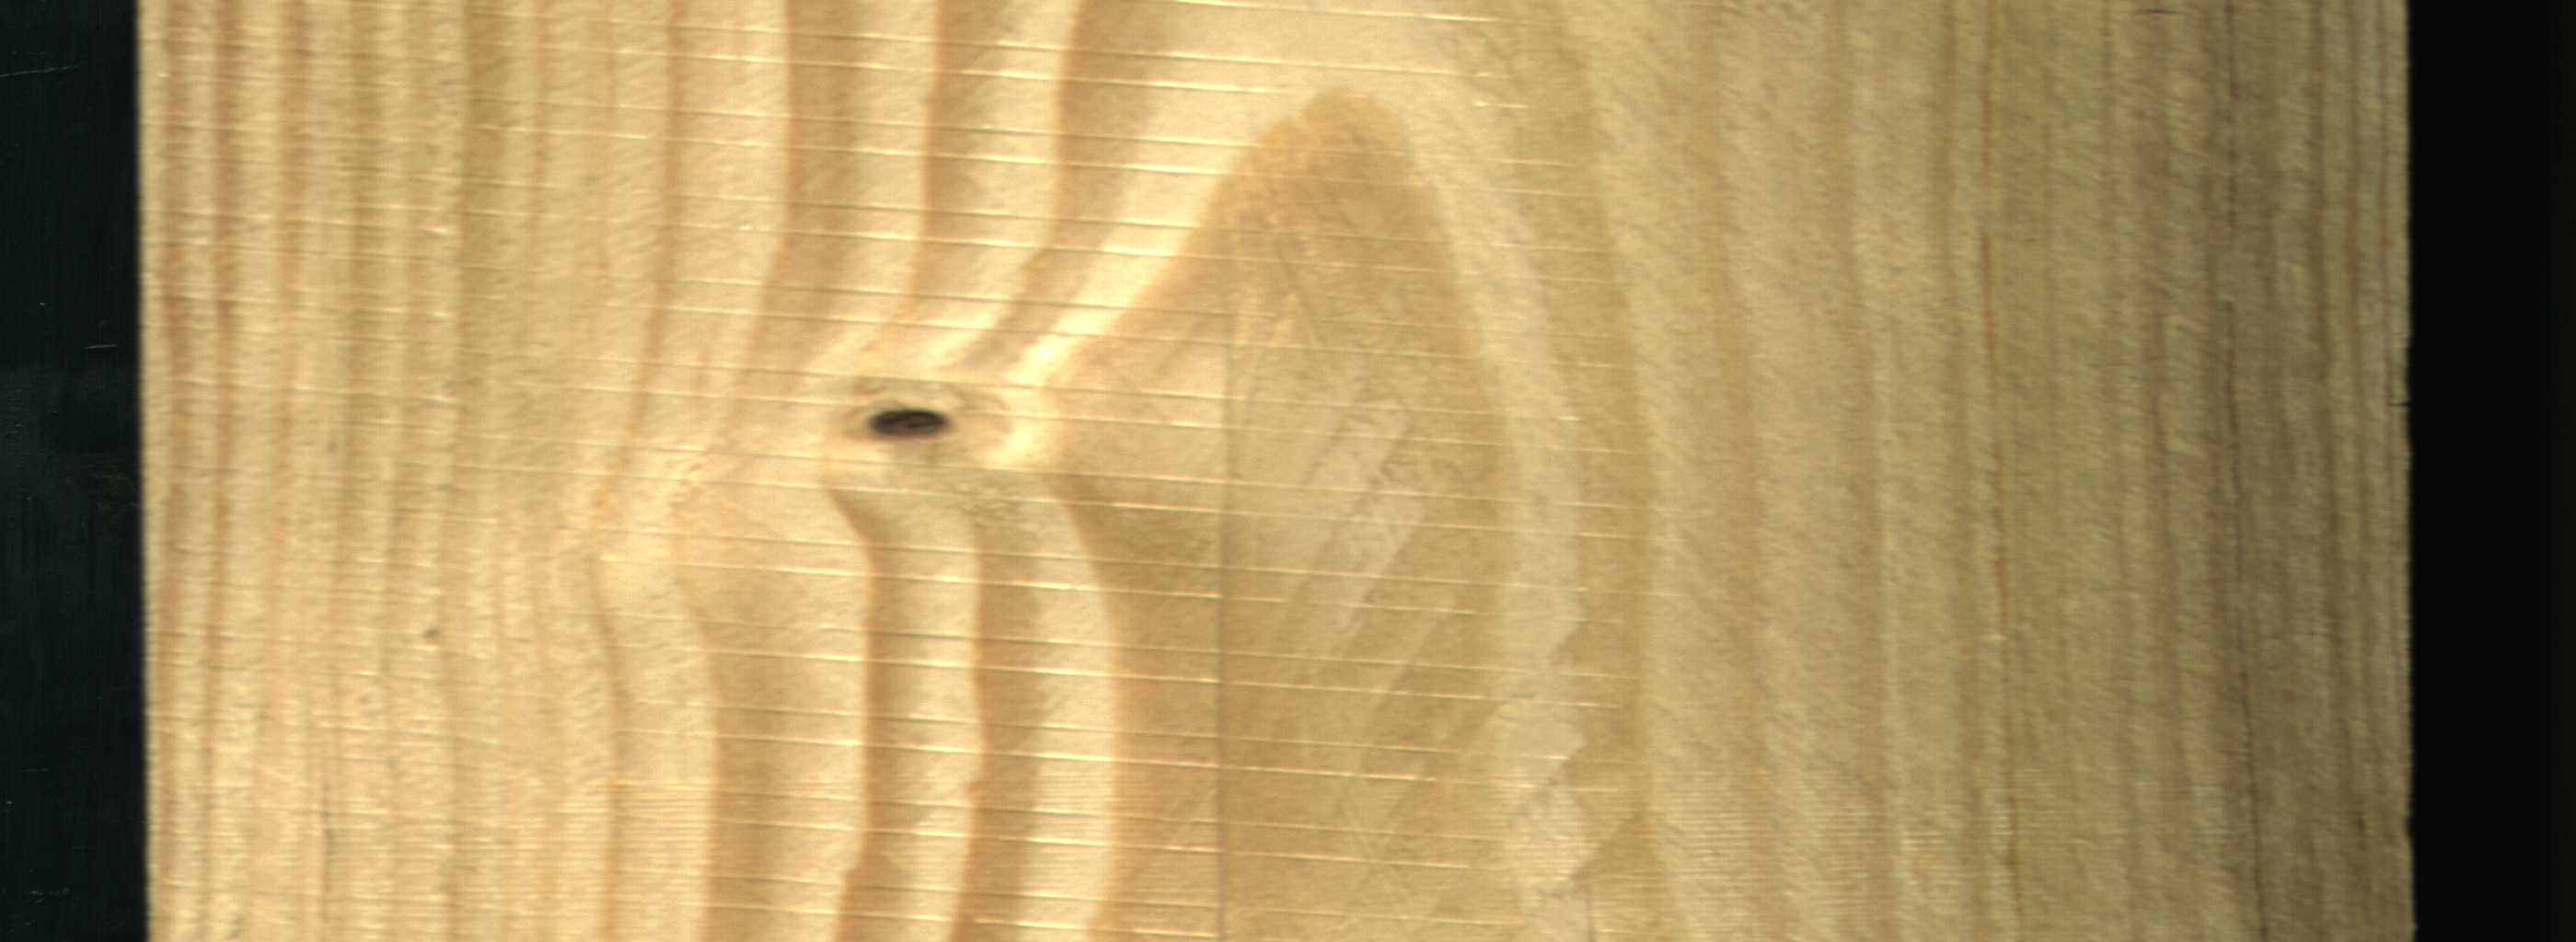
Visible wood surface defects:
Dead_Knot